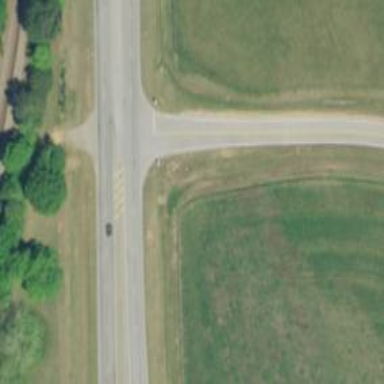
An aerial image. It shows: Stop road.